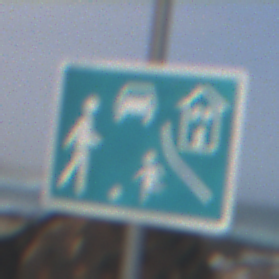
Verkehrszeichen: BeginnVerkehrsberuhigterBereich
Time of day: Midday
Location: Outdoor (Nature)
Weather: PartlyCloudy
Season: NotSpecified
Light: Natural